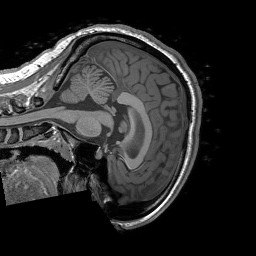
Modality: T1w
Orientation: sagittal